Aerial crown-view tile of a tropical tree (Barro Colorado Island, Panama), acquired 20240611:
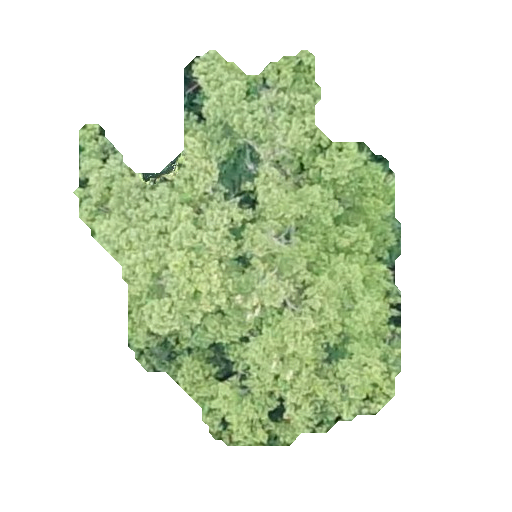
Species: Luehea seemannii
GBIF accepted scientific name: Luehea seemannii
Crown area: 136.228 m²